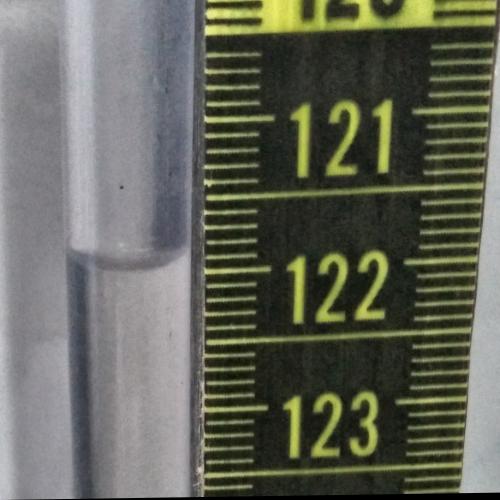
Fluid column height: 122.0 cm